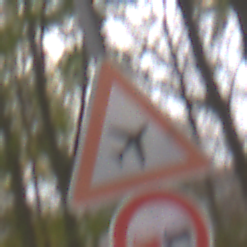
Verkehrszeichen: FlugbetriebLinks
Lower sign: Ueberholverbot
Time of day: Midday
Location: Outdoor (Nature)
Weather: Overcast
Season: NotSpecified
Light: Natural